Current action and preconditions to check: path_clear

Your task: For each precondition in the list above, predict whether it will hold at this action.

Consider the current scene as observed from the mobile robot's camera, and analyze the predicted future states of all dynamic agents (e.g., people, animals, vehicles, or any moving entities) within the NEXT SECOND.

IMPORTANT: Only answer "very likely" if you are absolutely certain—based on strong, clear evidence—that a dynamic agent will violate the precondition in the predicted future state. Do NOT answer "very likely" for unlikely, ambiguous, or low-probability risks.

Ask yourself for each precondition: Is there a high probability, with clear and convincing evidence, that the predicted future states of any dynamic agent will interfere with the predicted future state of the currently executing action within the NEXT SECOND, causing that precondition to fail?

Assess the risk level based on these predictions. Use "likely" or "very likely" if motions create a clear risk of interference.

Use "neutral" or "improbable" if agents are nearby but their predicted paths are clearly diverging or non-conflicting.

Failure Risk Categories: "very improbable", "improbable", "neutral", "likely", "very likely"

Answer Format: Output ONLY the probability_of_failure value from these categories: "very improbable", "improbable", "neutral", "likely", "very likely"

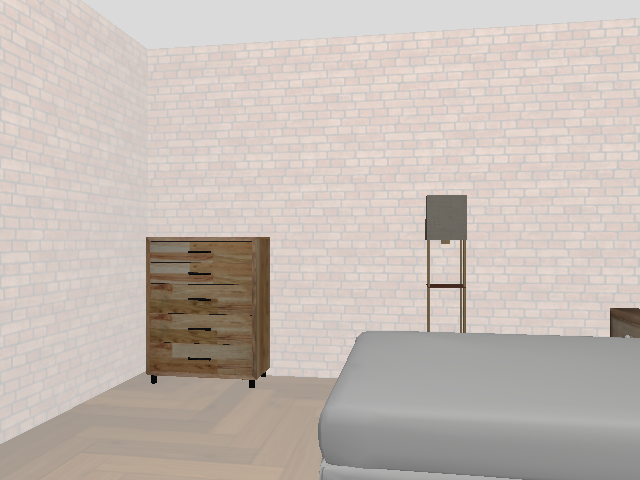

Answer: very improbable